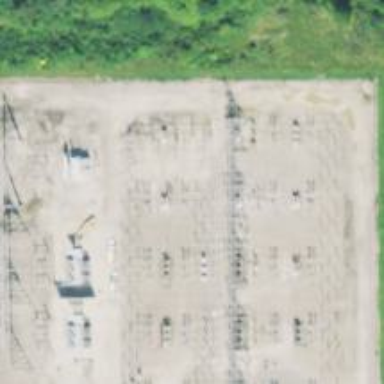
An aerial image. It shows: Switch used for power control.